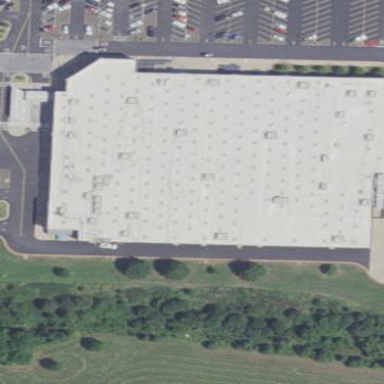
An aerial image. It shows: Wholesale shop housed in building.